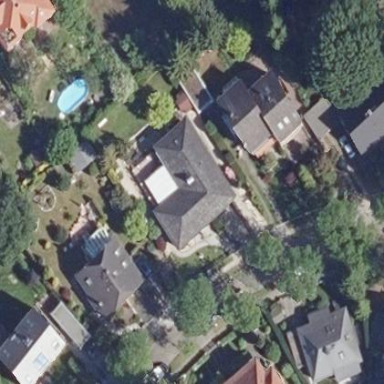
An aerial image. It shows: Detached building with hipped roof.